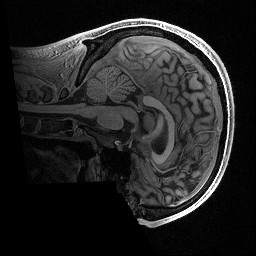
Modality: T1w
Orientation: sagittal
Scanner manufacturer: siemens
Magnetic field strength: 3 T
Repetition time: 2.5 s
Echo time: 0.0029 s